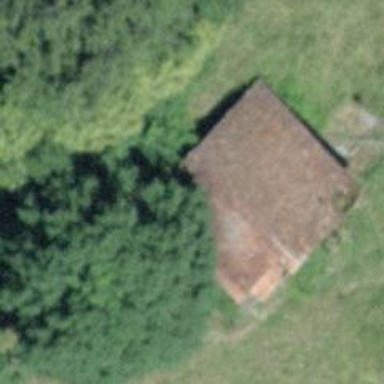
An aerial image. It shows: Barn.